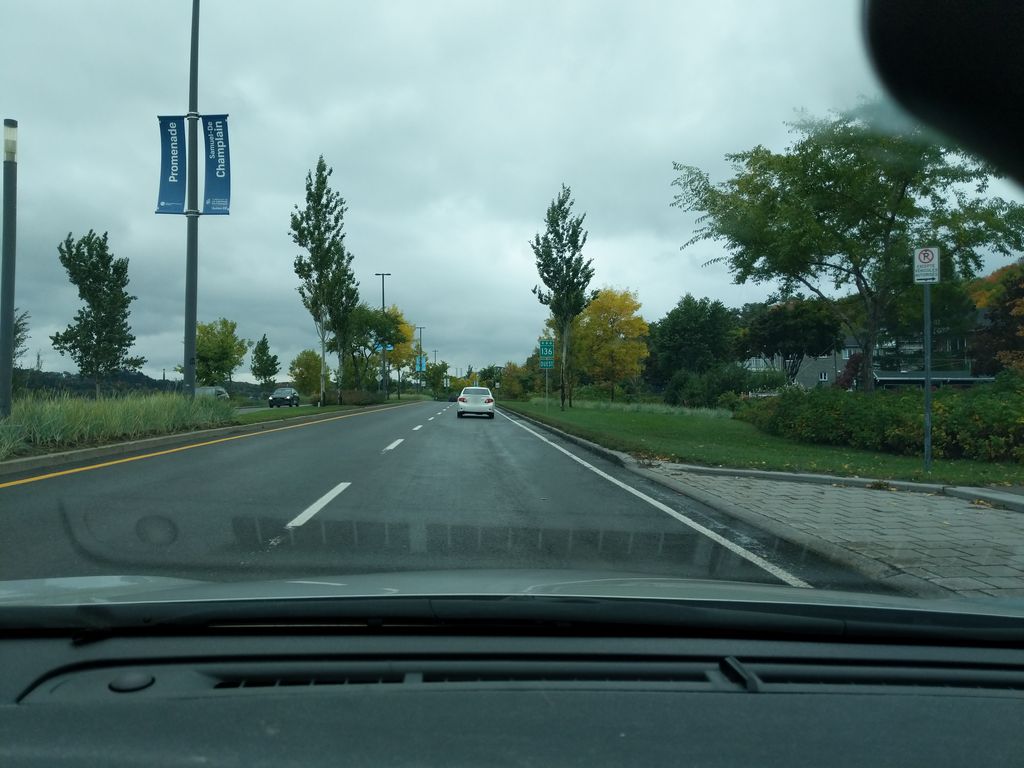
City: quebec_city